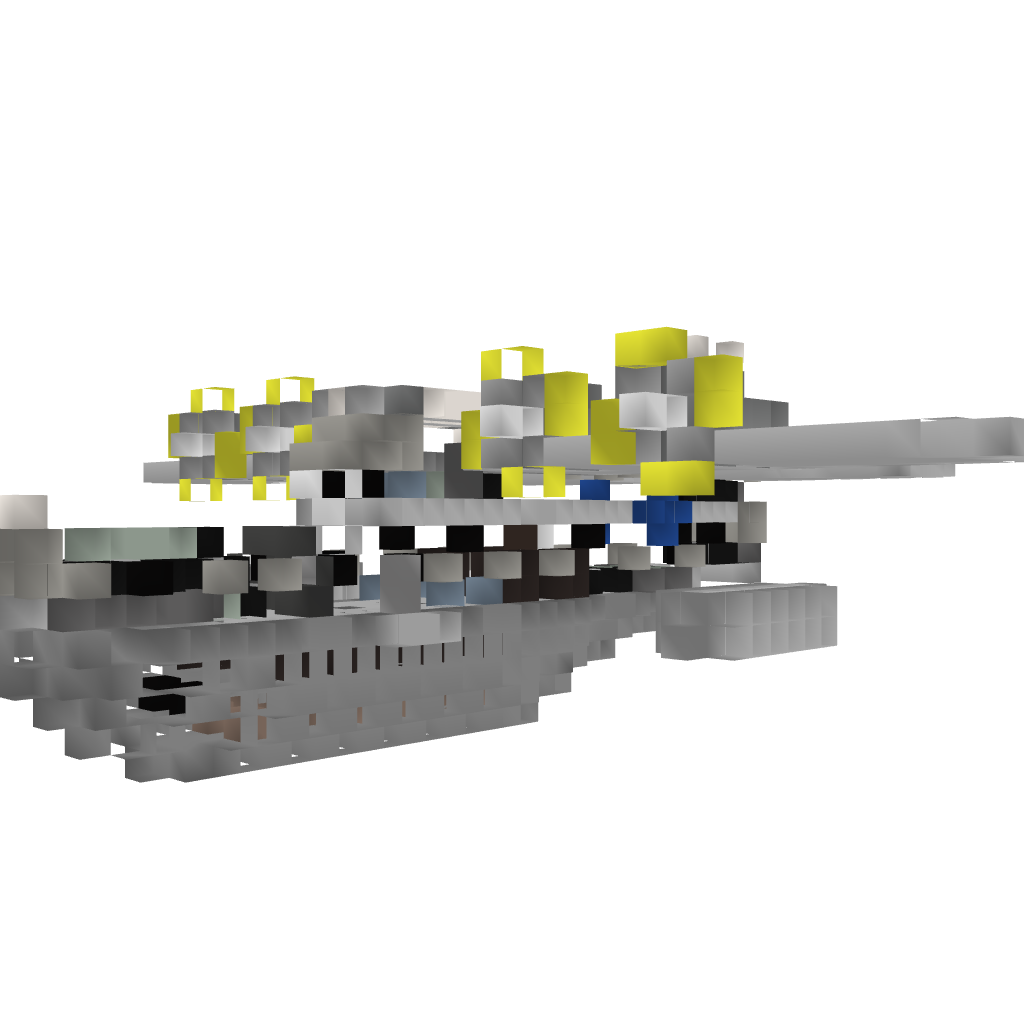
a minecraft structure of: Short Sunderland